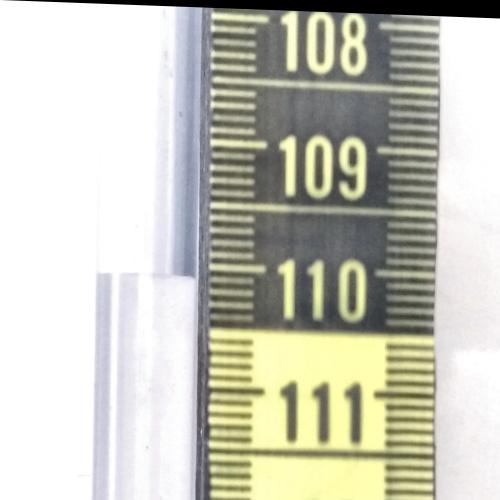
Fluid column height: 110.1 cm